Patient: sex F, age 54
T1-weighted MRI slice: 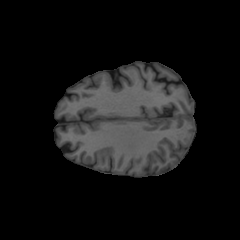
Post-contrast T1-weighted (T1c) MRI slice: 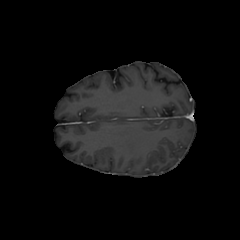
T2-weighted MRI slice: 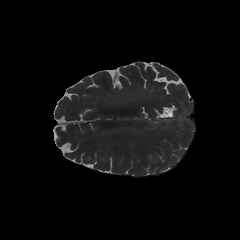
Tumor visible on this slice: no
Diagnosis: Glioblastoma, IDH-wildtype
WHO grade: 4